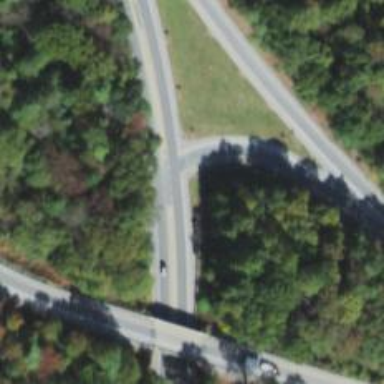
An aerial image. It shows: Trunk link highway.